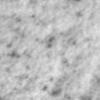
Label: no_change